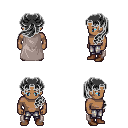
a pixel art fantasy rpg character, male body template, human, dark skin, gray cape, metal pants, gray princess hairstyle, brown shoes, four views (front, back, left, right), 2x2 character sprite sheet, small pixel art, hard edges, no anti-aliasing